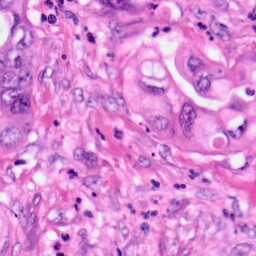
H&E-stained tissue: Pancreatic